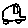
Label: car